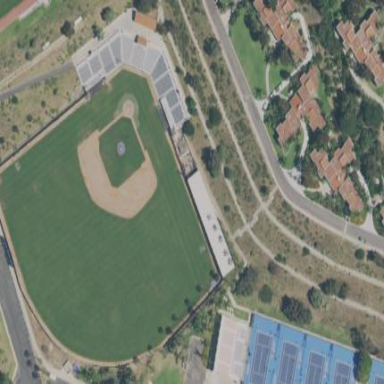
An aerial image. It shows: Baseball pitch for leisure land activities.